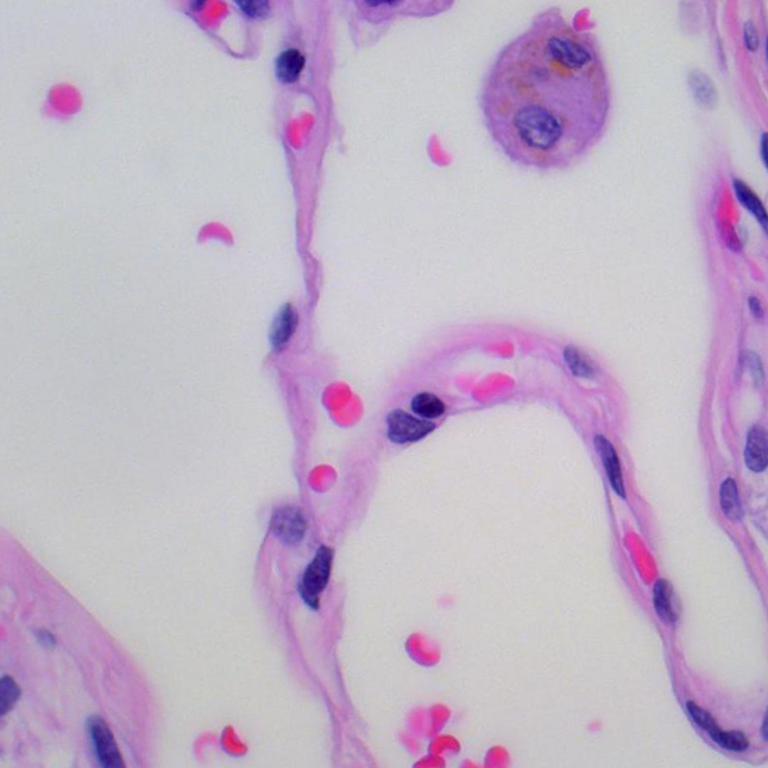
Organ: lung
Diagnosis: benign